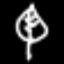
Label: leaf